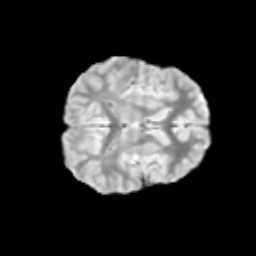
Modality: T2w
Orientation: axial
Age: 9
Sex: female
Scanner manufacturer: siemens
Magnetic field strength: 3 T
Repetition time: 3.8 s
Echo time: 0.07 s